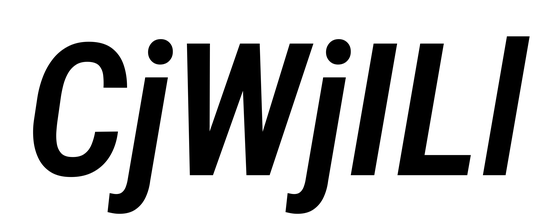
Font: Roboto-Italic_Condensed_SemiBold_Italic